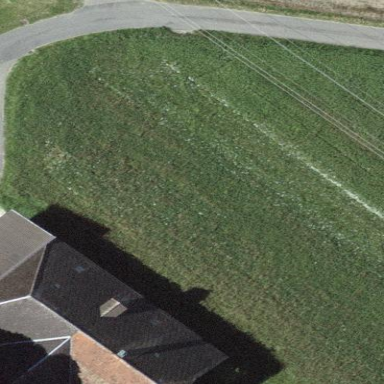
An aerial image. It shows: Farm building.